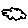
Label: cloud